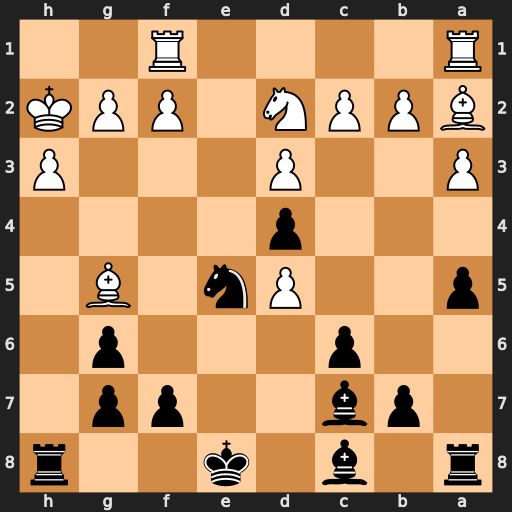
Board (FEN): r1b1k2r/1pb2pp1/2p3p1/p2Pn1B1/3p4/P2P3P/BPPN1PPK/R4R2
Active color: b
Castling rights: kq
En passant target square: -
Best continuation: Nf3+ Kh1 Nxg5